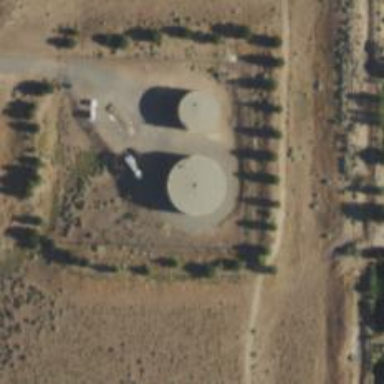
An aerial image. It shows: Storage tank that is man-made.